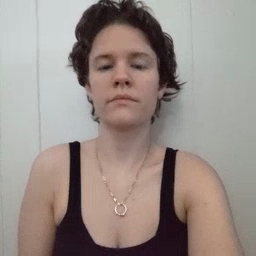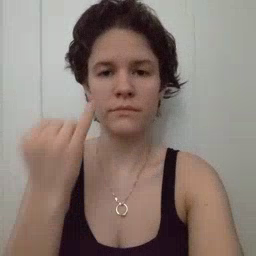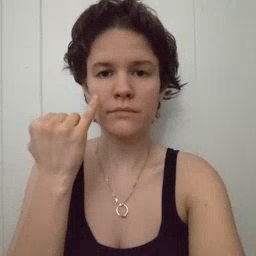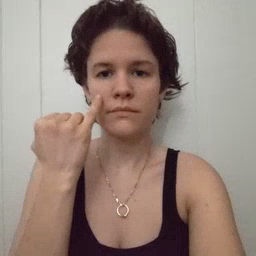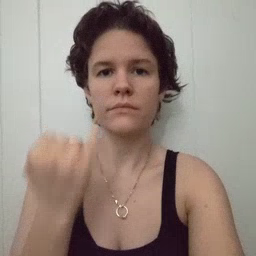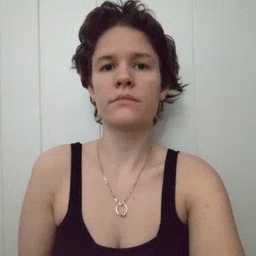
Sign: if